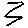
Label: zigzag